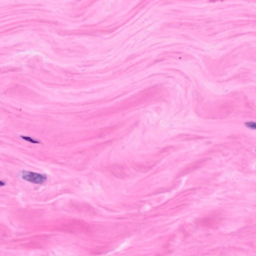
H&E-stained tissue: Breast